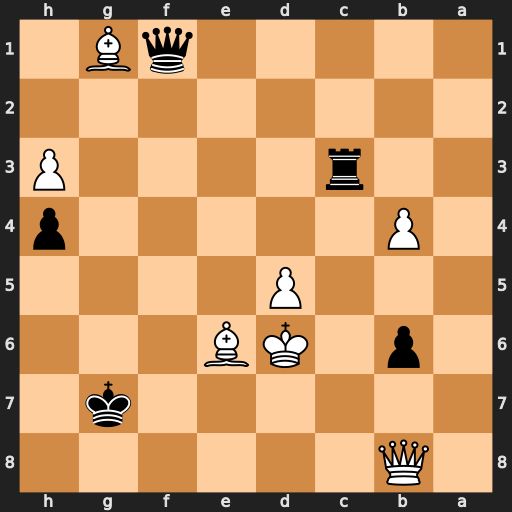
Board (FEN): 1Q6/6k1/1p1KB3/3P4/1P5p/2r4P/8/5qB1
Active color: b
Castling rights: -
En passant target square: -
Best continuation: Qf4+ Kd7 Qxb8